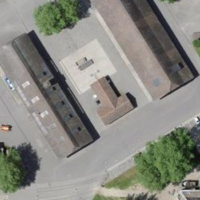
EUNIS habitat code: 54
Species observed at this site:
Numenius arquata
Corvus corone
Turdus philomelos
Oenanthe oenanthe
Emberiza citrinella
Dendrocopos major
Buteo buteo
Sylvia atricapilla
Muscicapa striata
Scolopax rusticola
Larus michahellis
Ardea alba
Erithacus rubecula
Pica pica
Phoenicurus ochruros
Garrulus glandarius
Phoenicurus phoenicurus
Columba livia
Falco tinnunculus
Picus viridis
Corvus corax
Ficedula hypoleuca
Accipiter nisus
Cyanistes caeruleus
Sturnus vulgaris
Linaria cannabina
Troglodytes troglodytes
Chloris chloris
Corvus frugilegus
Fringilla coelebs
Passer domesticus
Carduelis carduelis
Turdus merula
Columba palumbus
Passer montanus
Phalacrocorax carbo
Parus major
Hirundo rustica
Milvus migrans
Milvus milvus
Motacilla alba
Delichon urbicum